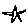
Label: star